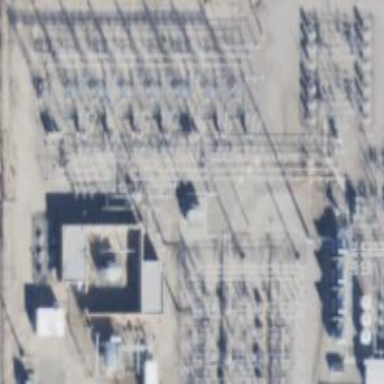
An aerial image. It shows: Switch used for power control.